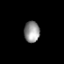
Tissue: prostate
Cell type: Myeloid cells
Senescence score: 0.8217
Nuclear area (px): 324
Mean DAPI intensity: 146.225